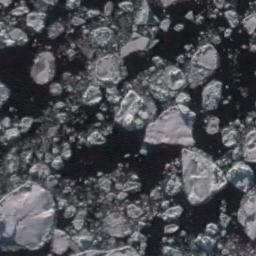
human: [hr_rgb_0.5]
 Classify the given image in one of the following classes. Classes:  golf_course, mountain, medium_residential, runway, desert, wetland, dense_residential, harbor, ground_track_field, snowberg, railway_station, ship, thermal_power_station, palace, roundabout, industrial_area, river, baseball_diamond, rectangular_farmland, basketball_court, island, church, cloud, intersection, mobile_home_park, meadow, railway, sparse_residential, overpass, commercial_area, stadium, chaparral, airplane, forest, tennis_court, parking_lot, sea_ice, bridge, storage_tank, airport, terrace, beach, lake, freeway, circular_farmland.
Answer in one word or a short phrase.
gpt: sea_ice